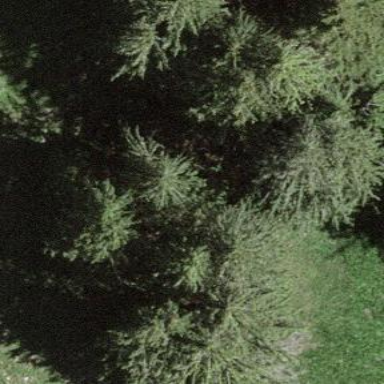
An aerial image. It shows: Forest area.